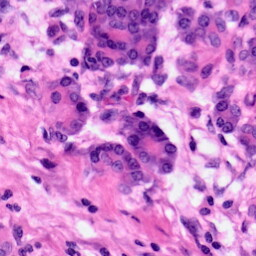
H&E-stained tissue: Pancreatic